Question: Does anybody know how to remove this annoying blue glow that surrounds action bar menu item that is pressed?

Thanks,
Mladjo
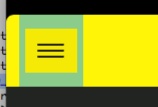
Answer: Yes, you can overwrite ...
'''
android:actionBarItemBackground
'''
... that defines a drawable resource for each action item's background. E.g.
'''
<style name="CustomActivityTheme" parent="@android:style/Theme.Holo">
<item name="android:actionBarItemBackground">@drawable/ab_item_background</item>
</style>
'''
Check the documentation <URL>.
Note: if you want to support Android versions with API level less than 14 you have to include the <URL> in your app. Afterwards you need to set the background for both - Android standard and ABS:
'''
<style name="CustomActivityTheme" parent="@android:style/Theme.Holo">
<item name="android:actionBarItemBackground">@drawable/ab_item_background</item>
<item name="actionBarItemBackground">@drawable/ab_item_background</item>
</style>
'''
Instead of a drawable you could also use a color, e.g.:
'''
<item name="actionBarItemBackground">@color/myColorDefinition</item>
'''
... or best, use a state drawable:
'''
<?xml version="1.0" encoding="utf-8"?>
<selector xmlns:android="http://schemas.android.com/apk/res/android">
<item android:drawable="@drawable/button_pressed"
android:state_pressed="true" />
<item android:drawable="@drawable/button_default" />
</selector>
'''